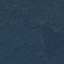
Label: Forest